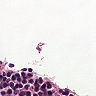
Metastatic tissue present: no